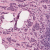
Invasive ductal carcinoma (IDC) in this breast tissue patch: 1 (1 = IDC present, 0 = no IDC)